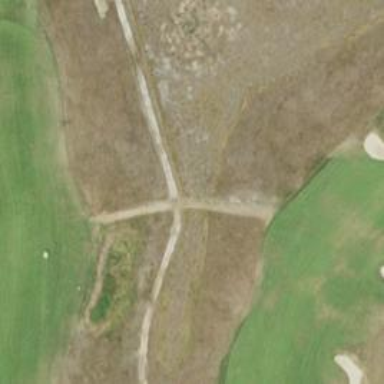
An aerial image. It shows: Path for both road and golf.